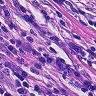
Metastatic tissue present: no